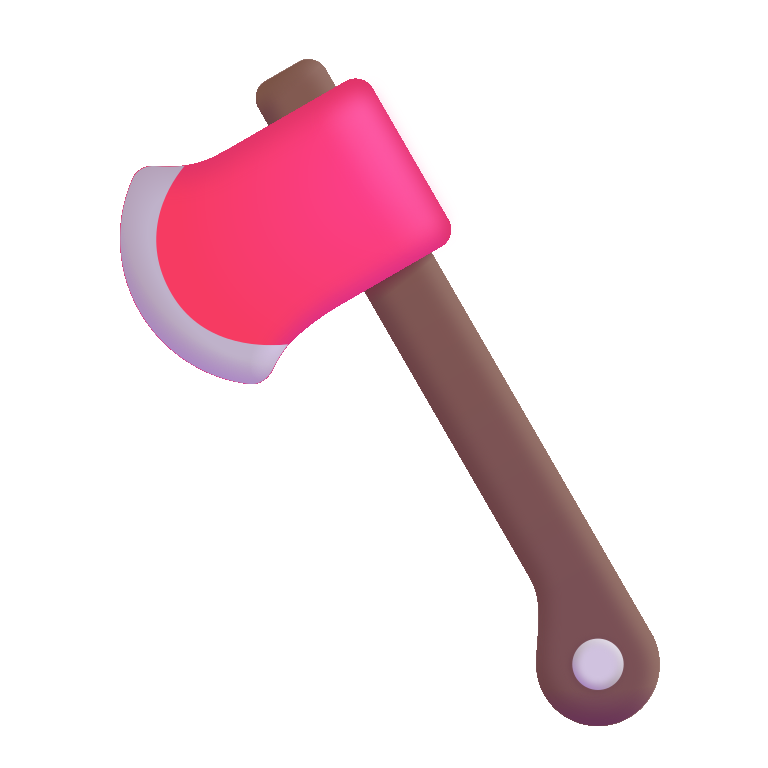
axe color